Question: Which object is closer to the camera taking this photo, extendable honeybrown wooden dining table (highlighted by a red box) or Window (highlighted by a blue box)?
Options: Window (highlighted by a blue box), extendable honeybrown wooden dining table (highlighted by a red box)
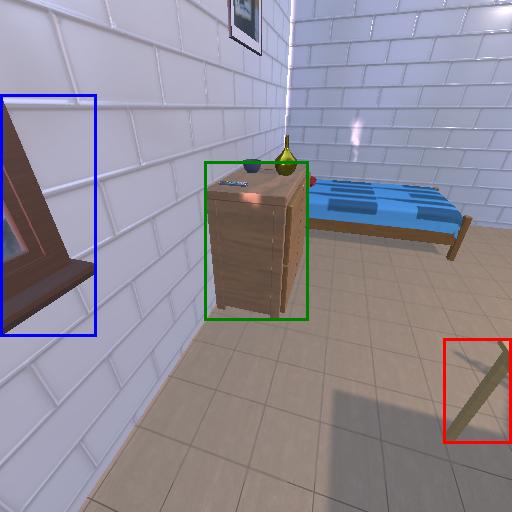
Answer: Window (highlighted by a blue box)